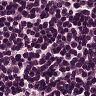
Metastatic tissue present: no